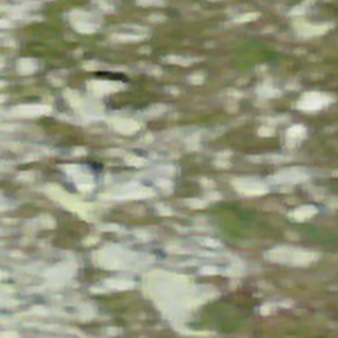
Label: other